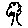
Label: tree